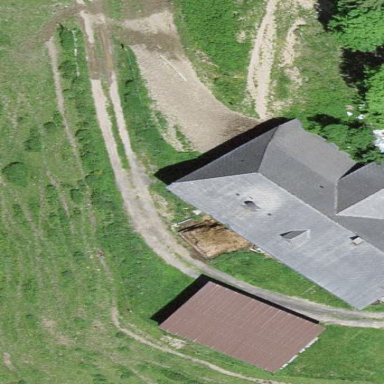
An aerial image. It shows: Farm building.